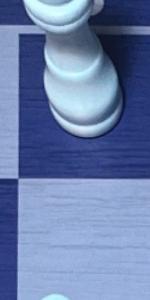
Label: Empty